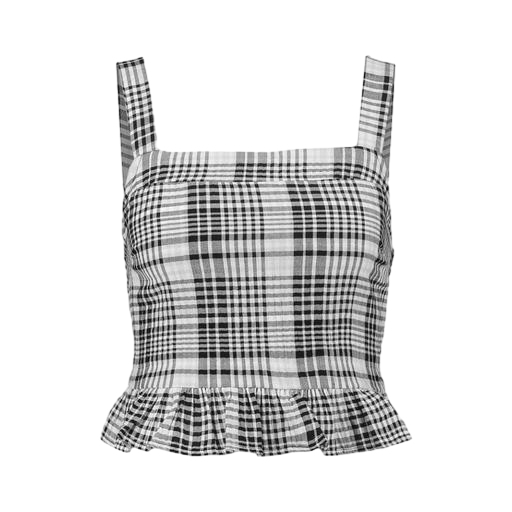
black gingham peplum tank, black and white patterned tank top, black white scoop neck crop top, white background